Question: Is there a plugin for this? I have been screening of the internetz and found bigText, Justify, fitText, textFit but they all seem to work with the font-size which I dont want to do. I only want the text to fit inside a element with a defined width.
'''
<div id="title">
<h1>One header that i pretty long</h1>
<h2>Sub-header that is shorter</h2>
</div>
'''
'''
#title {
width: 300px;
}
h1 {
font-size: 3em;
}
h2 {
font-size: 2em;
}
'''
The problem with the plugins that I've found so far is that the sub-header will be bigger in the end because it has a shorter amount of letters.
I've found this solution but the problem is that it gives me a slightly unbalanced spacing, <URL>
'''
if(config.fonts_loaded){
$(".title .justify").each(function(i, e) {
var $t = $(this);
console.log($t.height());
var text = $t.text();
var tLen = text.length -1;
var i = 0;
var letter;
var ratio;
// We have the data we need to rebuild text. Lose original text.
//
$t.empty();
while(i <= tLen) {
letter = $("<span></span>")
.css({
"position" : "absolute"
})
.text(text.charAt(i));
$t.append(letter);
ratio = i / tLen;
// Place each character in its rational slot, retreating margin
// so as to stay within bounds (last character starts at 100% of width).
//
letter.css({
"left" : (100 * ratio) + "%",
"margin-left" : -letter.width() * ratio
});
++i
}
});
}
'''
Results in:

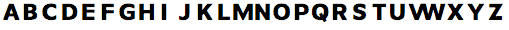
Answer: Made a script myself instead and started with lettering to separate each letter from each other and then work out how much space they took together.
<URL>
This is my final code,
'''
function letter_space_me(element){
var el = $(element).text();
el = el.replace(/ /g, '&nbsp;'); // REPLACE ALL WHITESPACES WITH &NBSP;
$(element).html(el);
$(element).lettering();
var characters = $(element + ' span');
var number_of_chars = characters.length;
var parent_width = $(element).parent().width()
var total_width = 0;
for (var i = 0; i < characters.length; i++) {
total_width += $(characters[i]).width();
};
var spacing = (parent_width - total_width) / (number_of_chars - 1); // GET SPACING PER CHARACTERS EXCEPT FOR THE LAST CHARACTER WHICH WE DONT WANT TO GIVE AND SPACE TO.
for (var i = 0; i < characters.length; i++) {
if((characters.length - i) > 1){
$(characters[i]).css({'padding-right' : spacing + 'px'});
}
};
}
'''